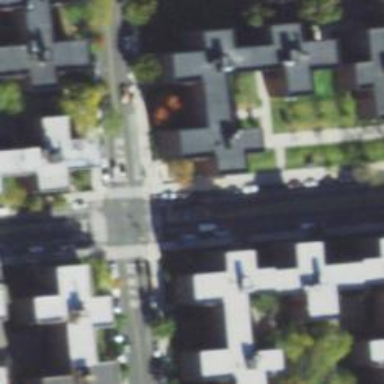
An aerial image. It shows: Footway with asphalt surface and zebra crossing.